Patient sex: M
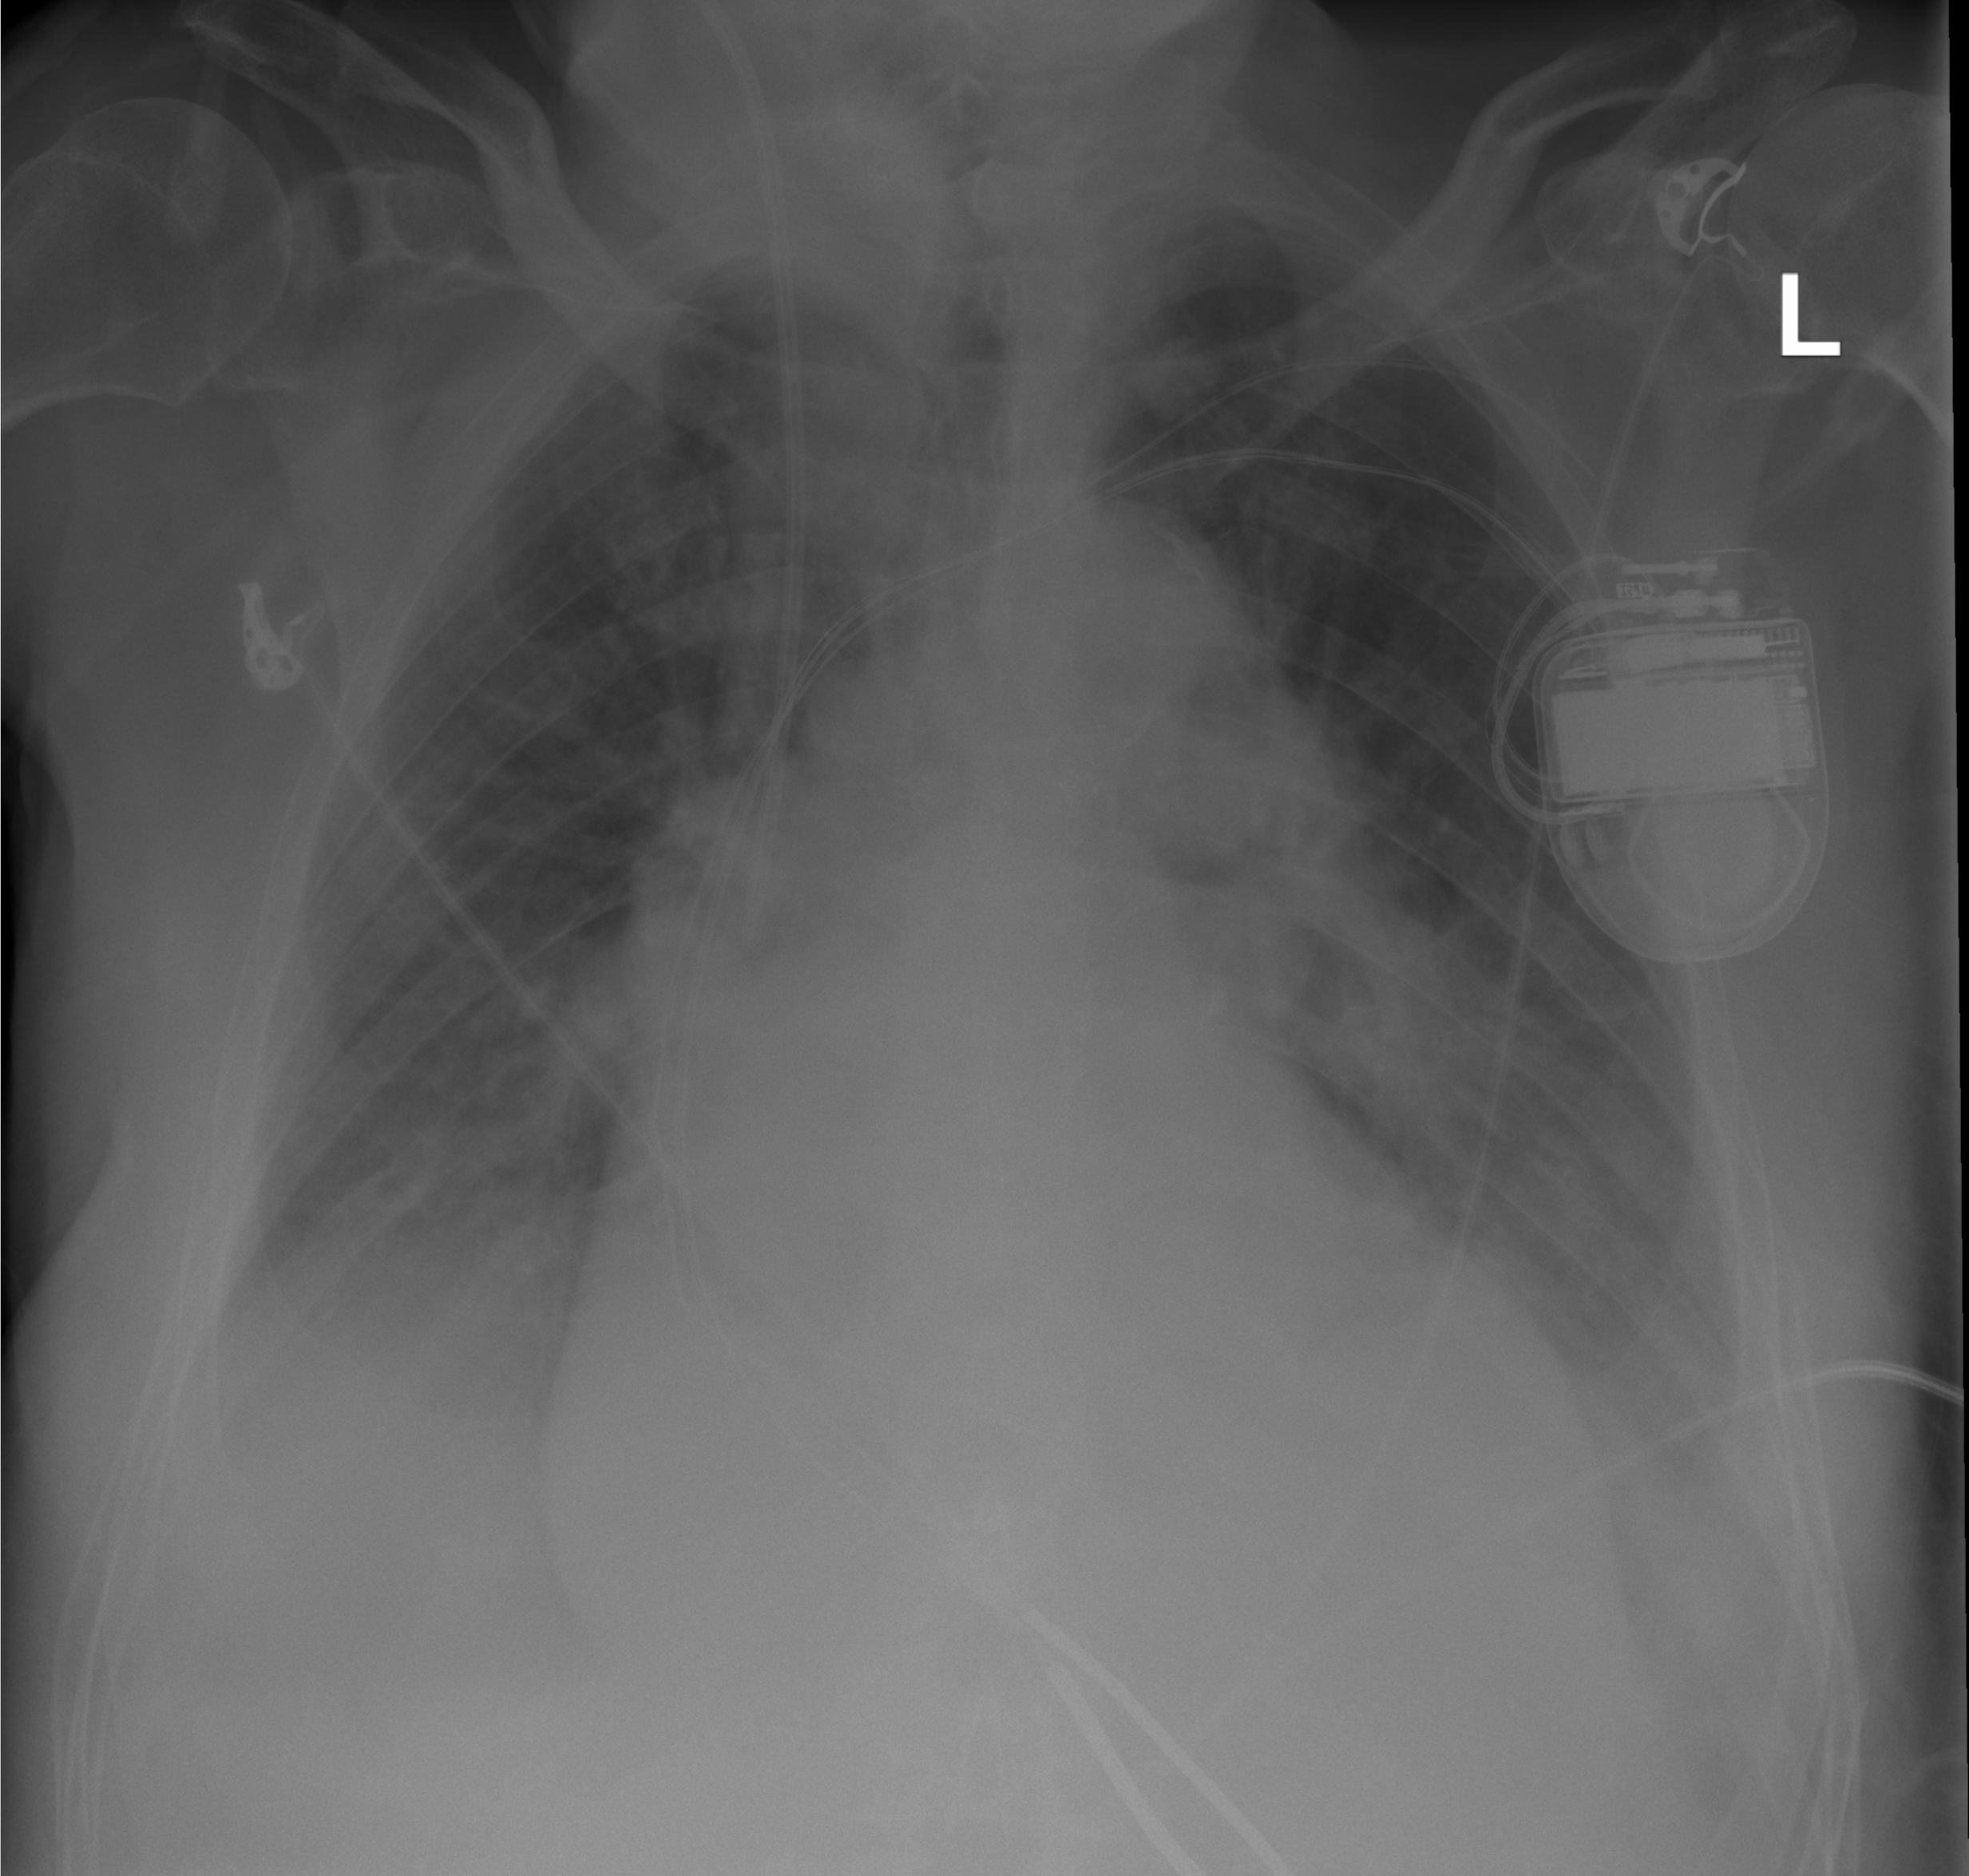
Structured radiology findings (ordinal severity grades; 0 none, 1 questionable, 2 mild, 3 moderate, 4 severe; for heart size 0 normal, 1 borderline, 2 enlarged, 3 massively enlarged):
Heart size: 3
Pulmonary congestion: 2
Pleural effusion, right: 2
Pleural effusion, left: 2
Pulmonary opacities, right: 1
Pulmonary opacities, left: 1
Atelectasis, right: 2
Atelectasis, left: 2